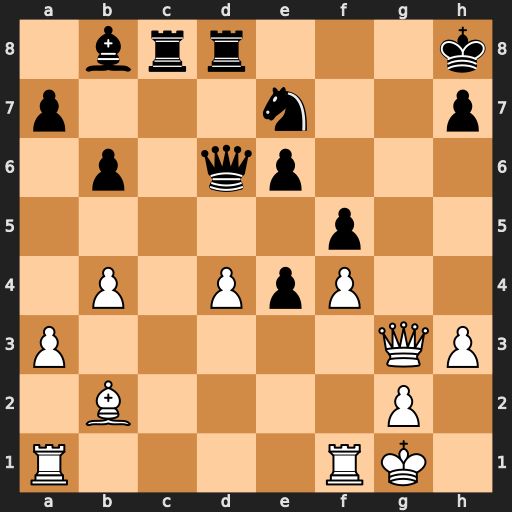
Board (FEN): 1brr3k/p3n2p/1p1qp3/5p2/1P1PpP2/P5QP/1B4P1/R4RK1
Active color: w
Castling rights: -
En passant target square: -
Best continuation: d5+ e5 Bxe5+ Qxe5 fxe5